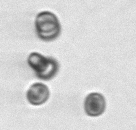
Label: Thalassiosira_sp_aff_mala